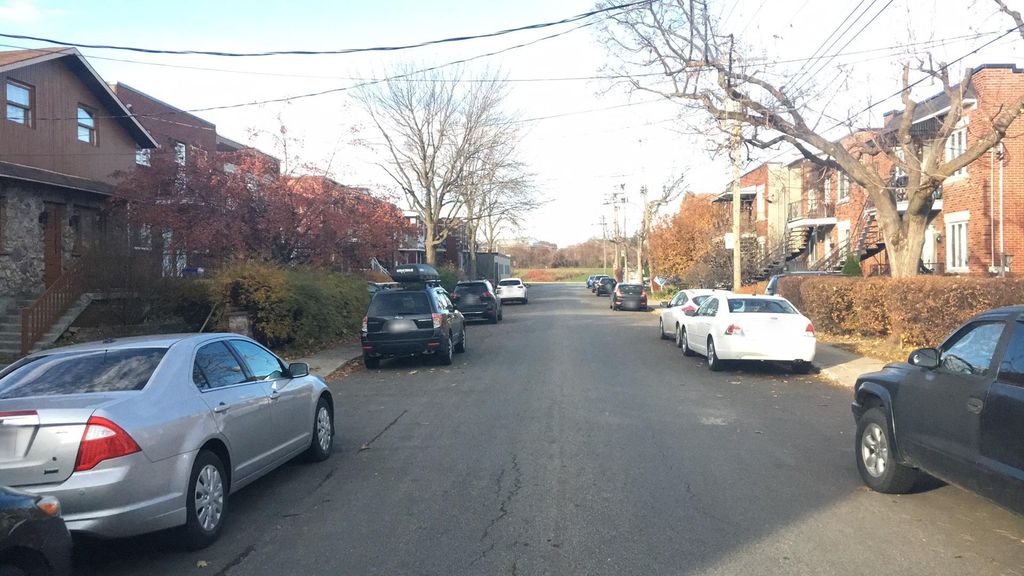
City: montreal